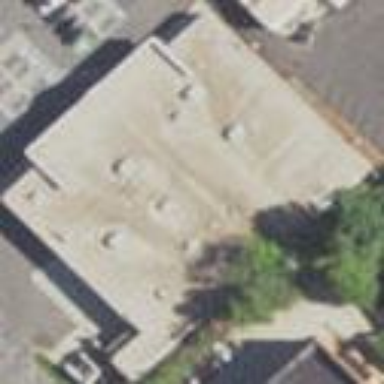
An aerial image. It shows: Building.